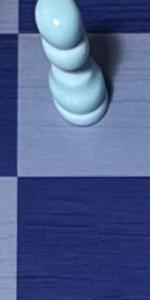
Label: Empty